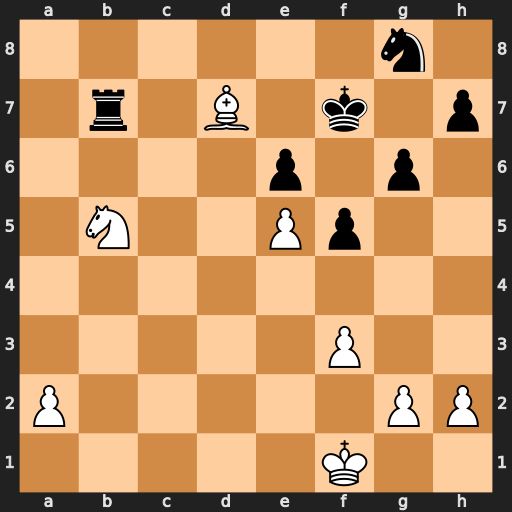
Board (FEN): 6n1/1r1B1k1p/4p1p1/1N2Pp2/8/5P2/P5PP/5K2
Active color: w
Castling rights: -
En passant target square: -
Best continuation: Nd6+ Ke7 Nxb7